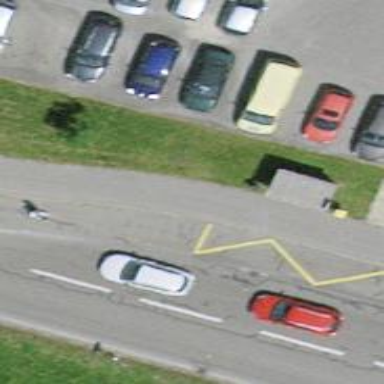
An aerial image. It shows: Platform for public transport with shelter.